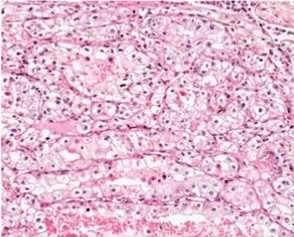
(A) Renal tumor showing glands lined by tumor cells with clear cytoplasm, well defined cell borders, and vesicular nuclei with small nucleoli. H&E 200x.
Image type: pathology (h&e)